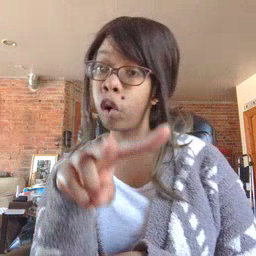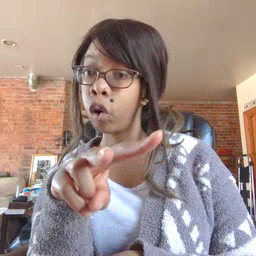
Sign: look